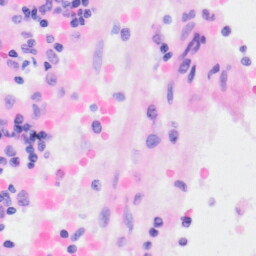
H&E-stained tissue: Kidney